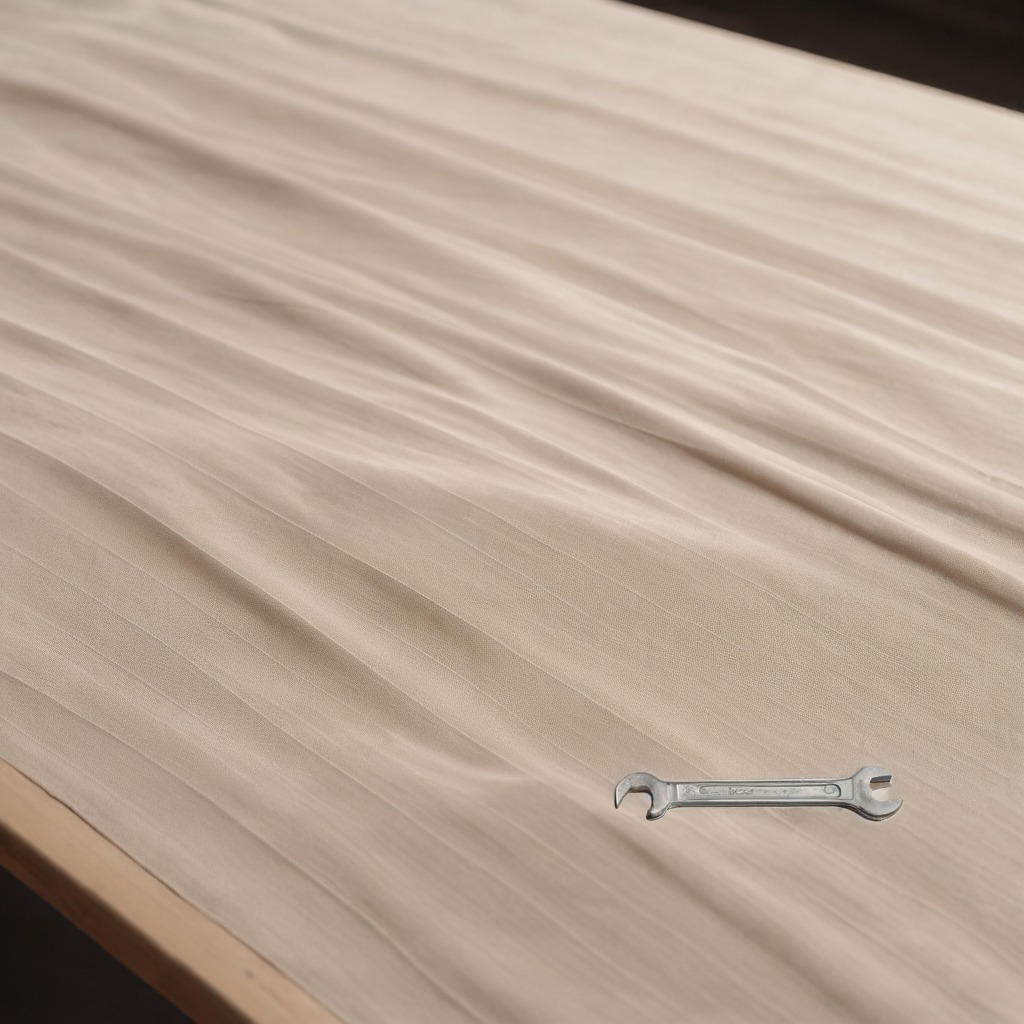
An wrench lies on the wooden table.